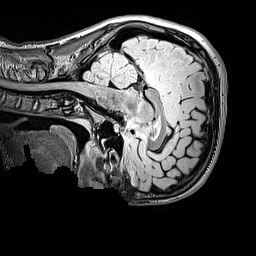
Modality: FLAIR
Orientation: sagittal
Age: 13
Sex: male
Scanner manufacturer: siemens
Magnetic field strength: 3 T
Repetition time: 5 s
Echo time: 0.388 s